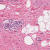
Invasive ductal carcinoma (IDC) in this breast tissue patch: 0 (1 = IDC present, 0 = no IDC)